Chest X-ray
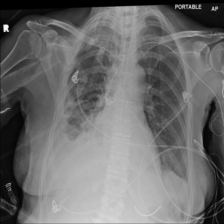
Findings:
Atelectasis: negative
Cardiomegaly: negative
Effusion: negative
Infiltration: negative
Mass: negative
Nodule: negative
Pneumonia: negative
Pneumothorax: negative
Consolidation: negative
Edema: negative
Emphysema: negative
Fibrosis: negative
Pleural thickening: positive
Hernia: negative